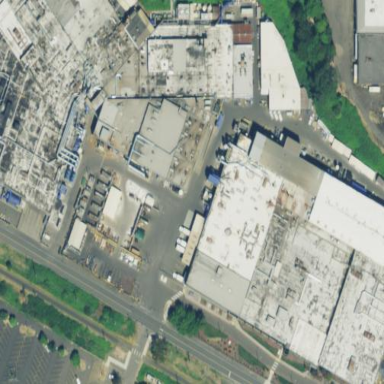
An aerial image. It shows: Industrial area.